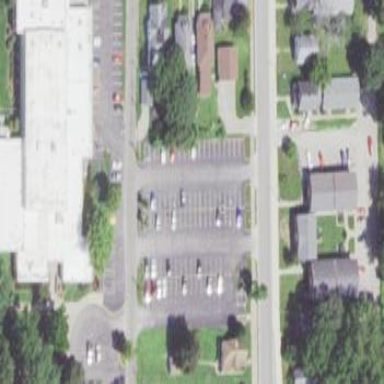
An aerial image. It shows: Parking area.